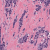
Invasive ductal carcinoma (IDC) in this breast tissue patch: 1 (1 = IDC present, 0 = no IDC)